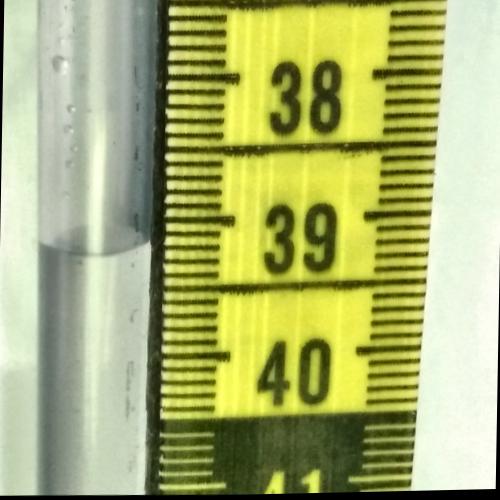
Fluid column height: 39.2 cm